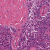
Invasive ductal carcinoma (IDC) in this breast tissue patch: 0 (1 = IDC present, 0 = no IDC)